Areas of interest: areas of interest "Tangshan High-tech Industrial Development Zone Chunxiao Kindergarten"
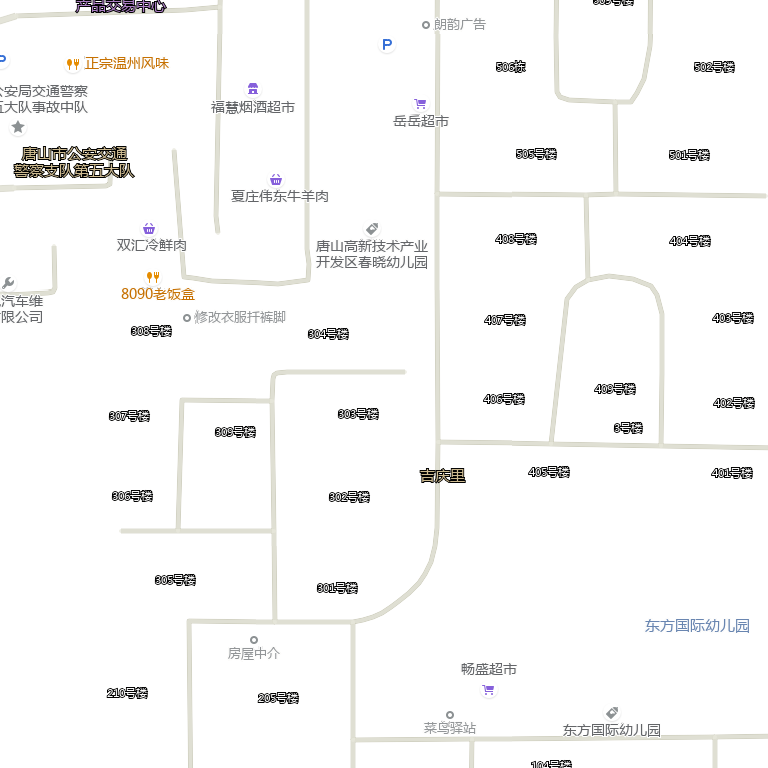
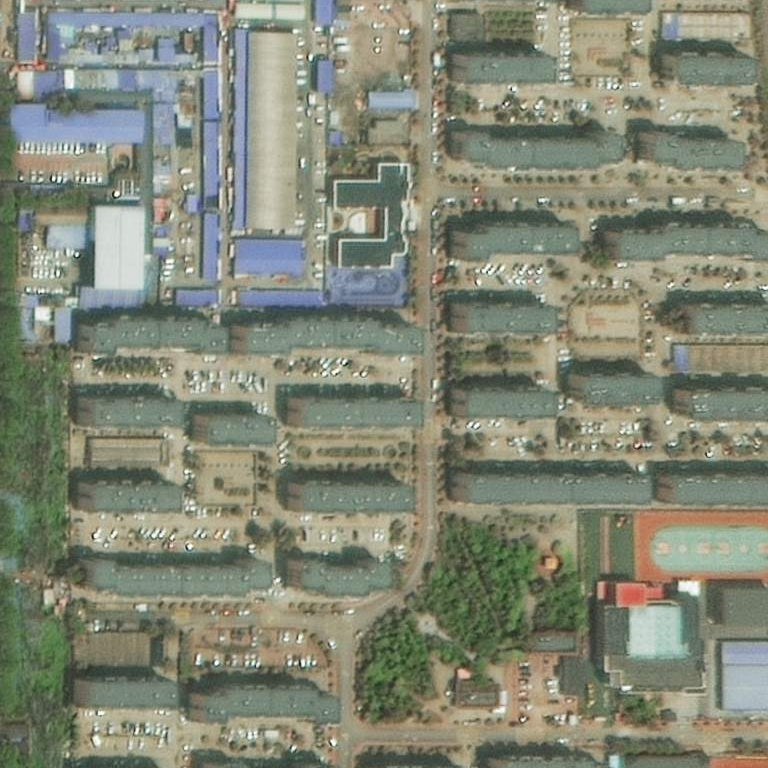